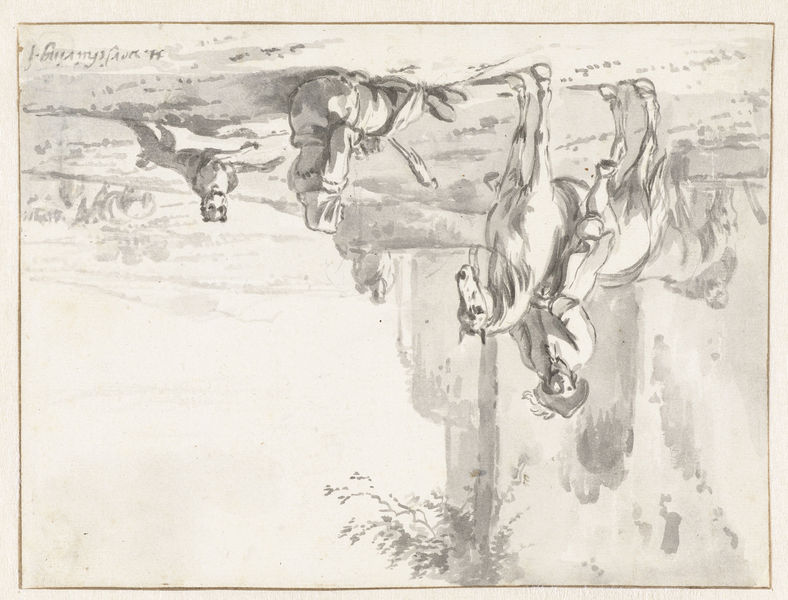
Titel: Ruiter bij een op de grond zittende spinnende vrouw
Künstler: Hendrik Verschuring
Standort: Amsterdam
Institution: Rijksmuseum
Schlagwörter: homme, chapeau, chien, femme, gravure, arbre, paysage, cheval, couple, esquisse, dessin, terre, cavalier, encre, lavis, noir et blanc, cowboy, envers, à l'envers, crayon plomb, écuiller